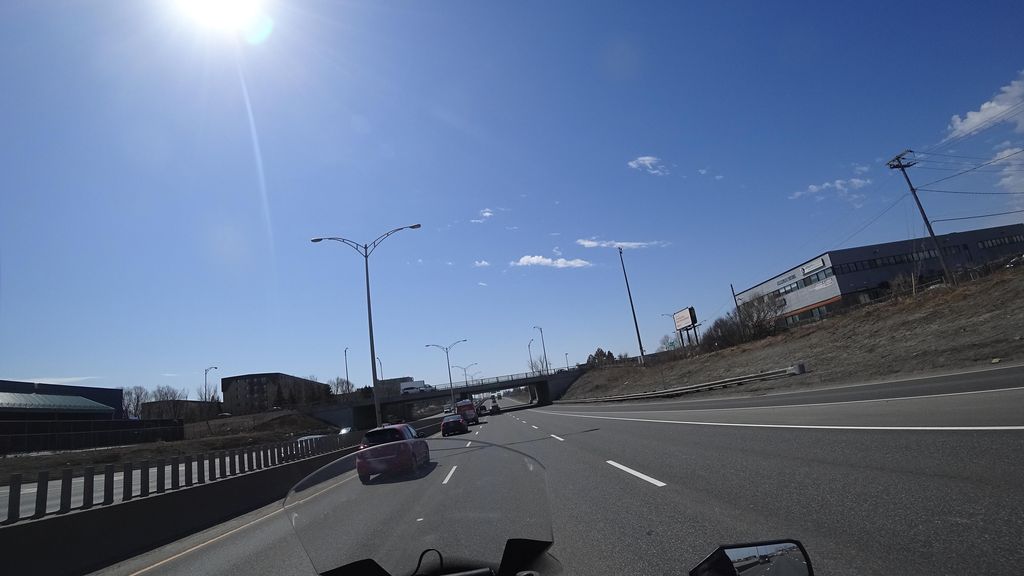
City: quebec_city